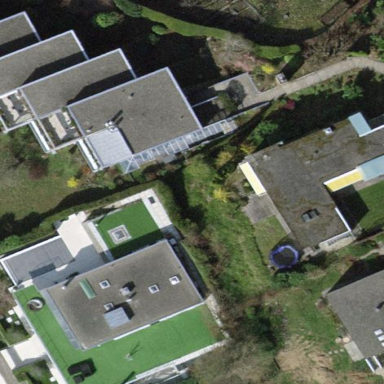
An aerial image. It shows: Simple and straightforward house.